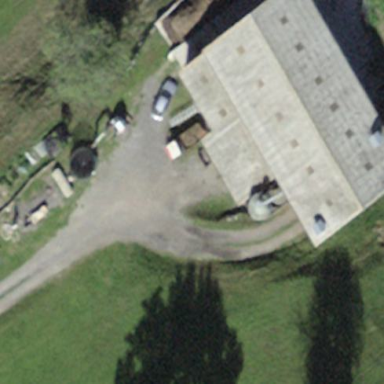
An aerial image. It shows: Farm auxiliary building.